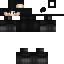
A male skeleton skin with dark skin, wearing brown long hair dressed in a black armor chest and black pants, featuring a closed mouth.